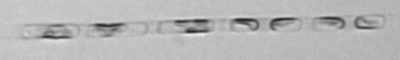
Label: Skeletonema